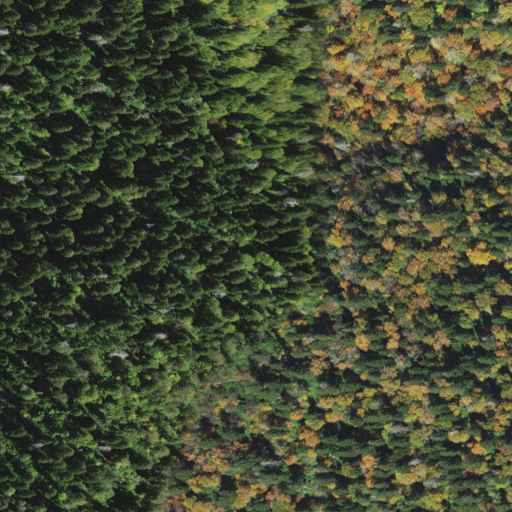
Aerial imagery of gap in North Carolina named Roses Gap containing evergreen forest and mixed forest